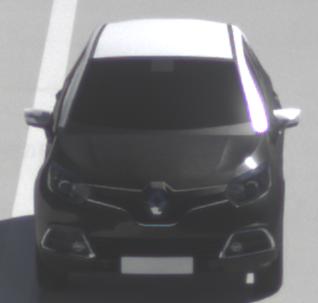
Make: Renault
Model: Captur ENERGY TCe 90
Detailed model: Captur (I)
Model produced from: 2013/06
Model produced until: 2015/05
Doors: 5
Color: black
Road condition: wet road
Daytime: midday
Contrast: high contrast